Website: walmart
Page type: address-validator
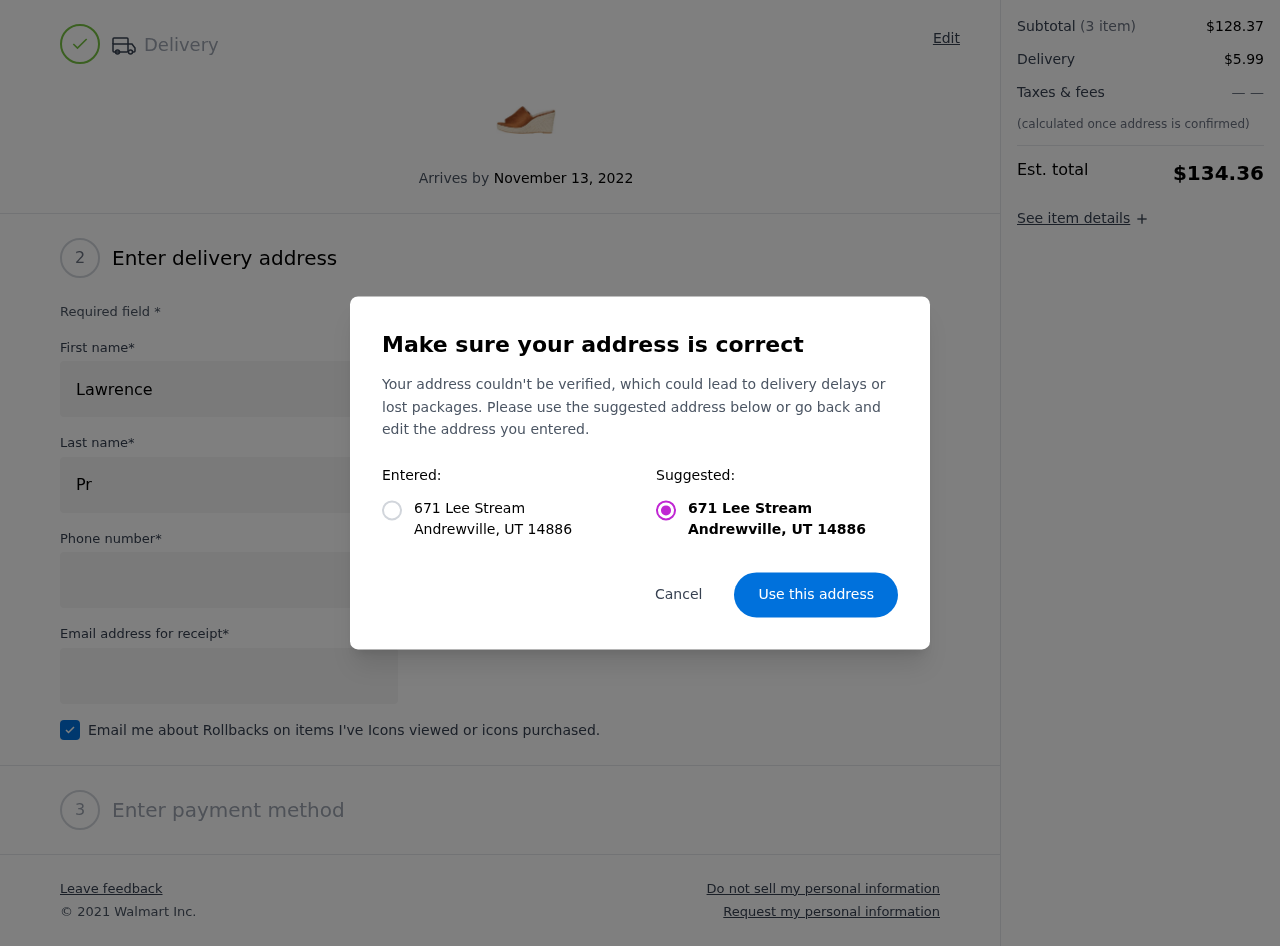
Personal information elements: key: PII_CITY
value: Andrewville
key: PII_POSTCODE
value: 14886
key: PII_STATE_ABBR
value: UT
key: PII_STREET
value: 671 Lee Stream
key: PII_FIRSTNAME
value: Lawrence
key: PII_LASTNAME
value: Price
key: PII_STREET2
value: Suite 366
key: PII_PHONE
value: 4993216699
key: PII_EMAIL
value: lawrenceprice@hotmail.com
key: PII_POSTCODE_FULL
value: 14886
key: PII_POSTCODE_NUMERIC
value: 14886
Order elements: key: ORDER_DELIVERY_DATE
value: November 13, 2022
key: ORDER_SUBTOTAL
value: $128.37
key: ORDER_SHIPPING_COST
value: $5.99
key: ORDER_TOTAL
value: $134.36